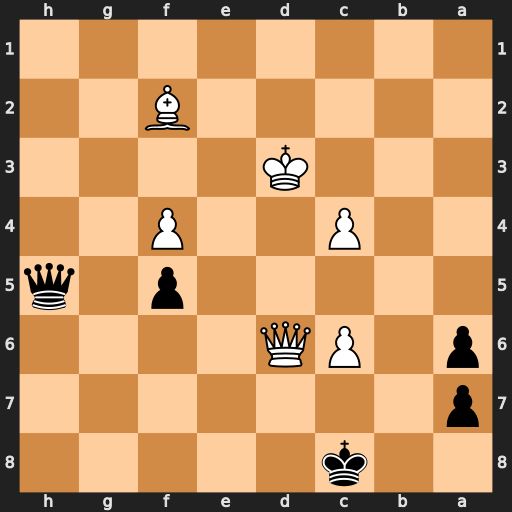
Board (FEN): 2k5/p7/p1PQ4/5p1q/2P2P2/3K4/5B2/8
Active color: b
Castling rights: -
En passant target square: -
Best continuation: Qd1+ Kc3 Qxd6